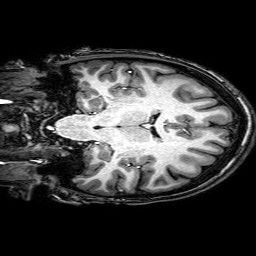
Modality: T1w
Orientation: coronal